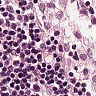
Metastatic tissue present: no